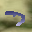
Label: 7